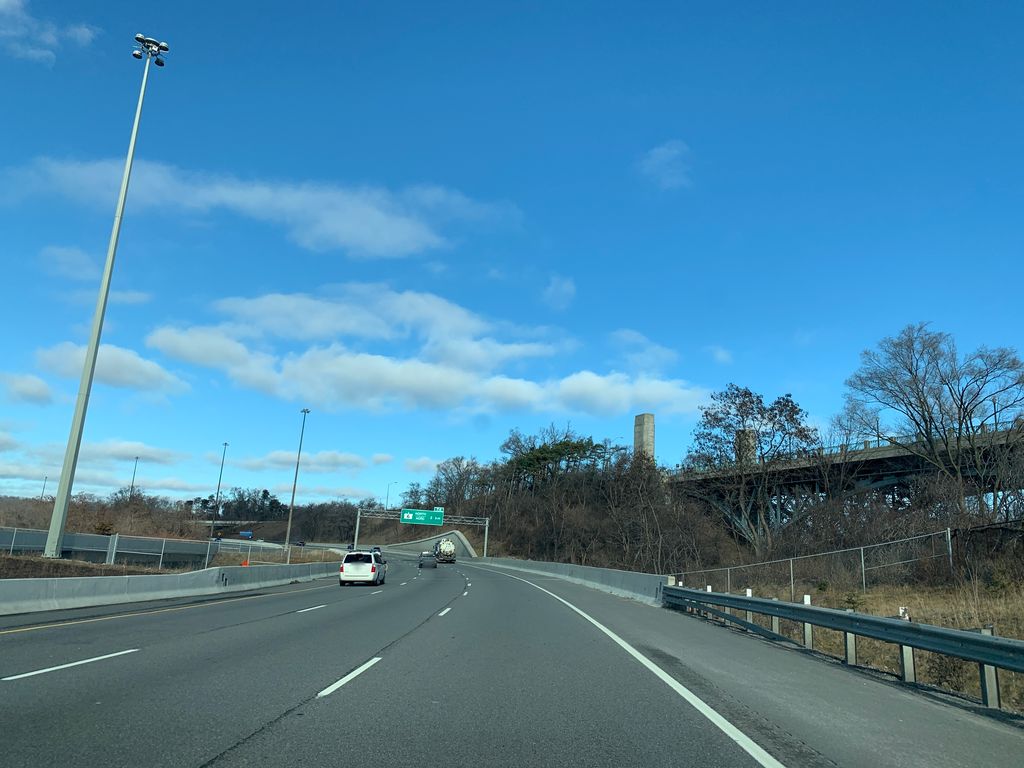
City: hamilton